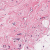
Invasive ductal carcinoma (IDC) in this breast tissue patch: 0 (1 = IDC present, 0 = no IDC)